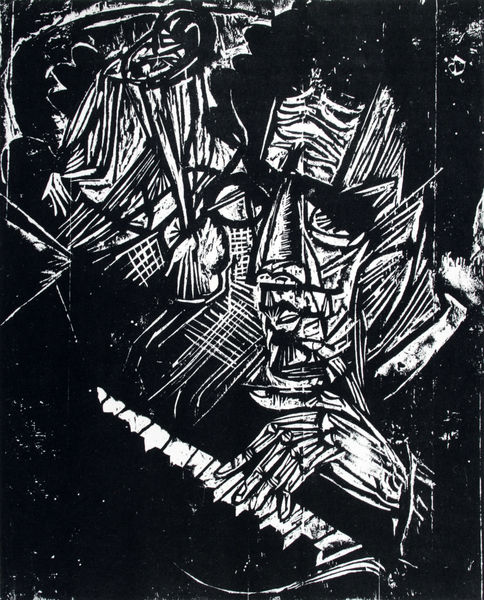
Titel: Der Pianist Klemperer
Künstler: Ernst Ludwig Kirchner
Standort: Stuttgart
Institution: Privatbesitz
Schlagwörter: fight, hands, men, white, black, dark, expressionism, face, hair, modern, nose, old, painting, portrait, woman, print, woodcut, hand, man, skin, background, ear, girl, head, eyes, suit, drawing, black and white, chin, mouth, etching, glasses, sketch, glass, frames, abstract, person, music, jesus, art, artist, thinking, musician, eye, lines, finger, fingers, lips, play, cheek, playing, contrast, forehead, dancing, black & white, strokes, singer, mustache, monocle, moustache, spectacles, guitar, knife, philosopher, key, player, bell, strange, piano, negative, curly hair, an, brows, curly, keys, nails, absract, expressive, scratch, scratches, lino, pianist, hourglass, frayed, keyboard, scrape, jazz, musicia, glassesabstract, hnd, scare, piano keys, musican, negativ, scaping, piano player